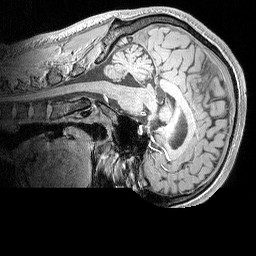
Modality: MP2RAGE
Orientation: sagittal
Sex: male
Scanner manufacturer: siemens
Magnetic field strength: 3 T
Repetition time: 5 s
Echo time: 0.00292 s